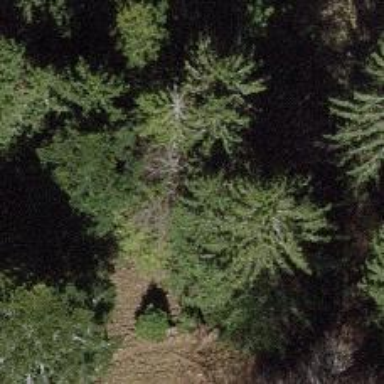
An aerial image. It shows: Single tag "natural: tree."